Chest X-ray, PA view. Patient: 48 years old, sex F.
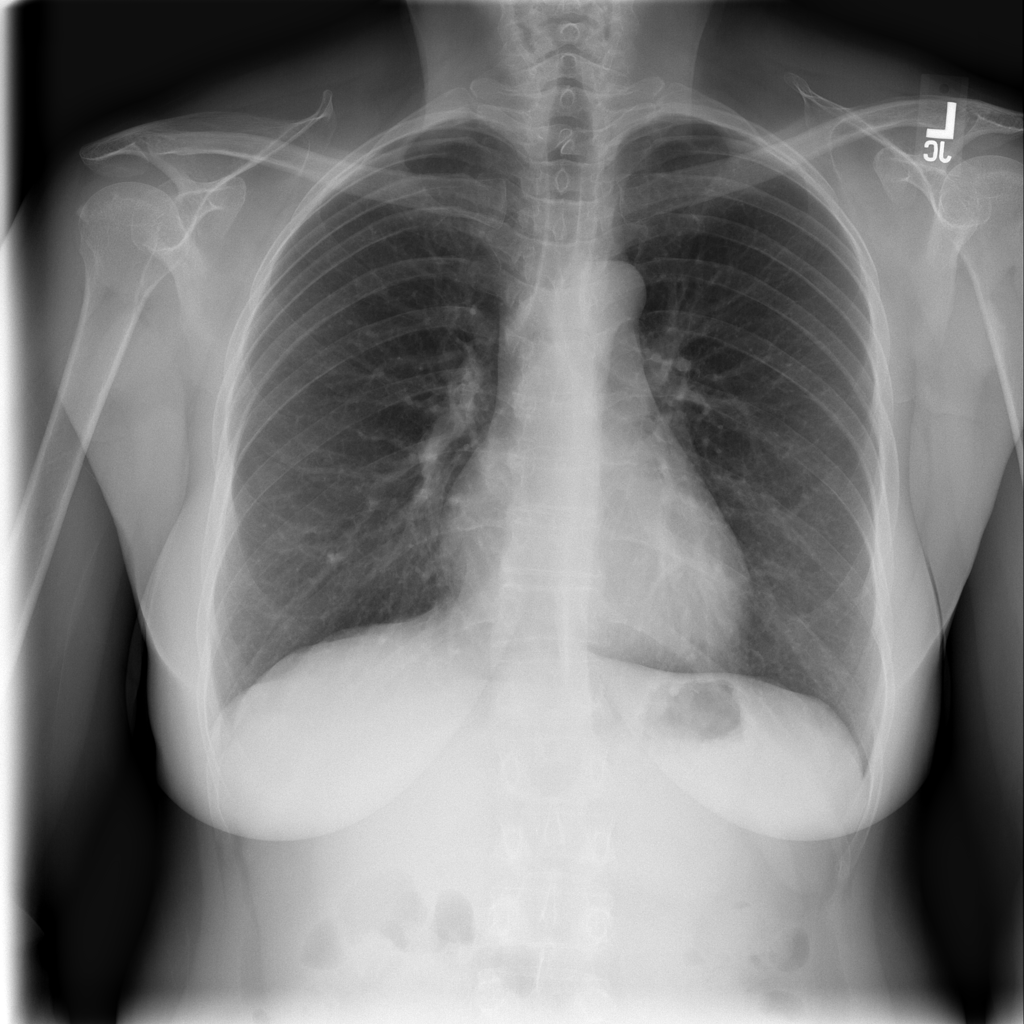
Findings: Infiltration